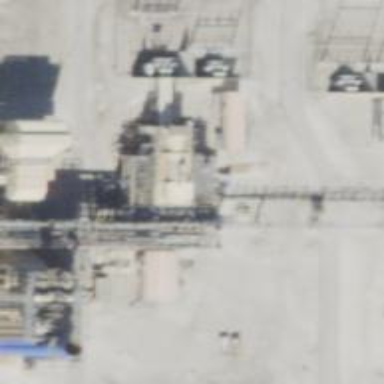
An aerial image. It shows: Gas-powered generator of combined cycle type.